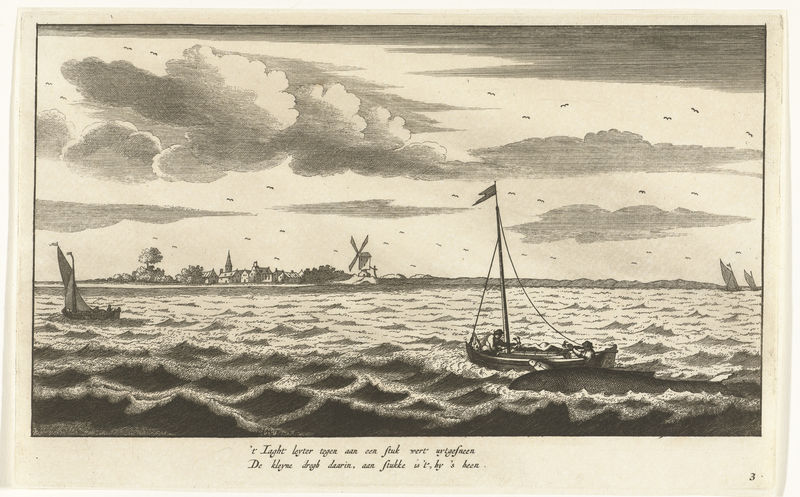
Titel: De walvis wordt gevangen
Künstler: Abraham de Blois
Standort: Amsterdam
Institution: Rijksmuseum
Schlagwörter: gris, blanc, noir, maison, orage, ciel, ville, voile, nuage, oiseau, vague, mer, poisson, voilier, barque, vent, bateau, moulin, ocean, mouette, baleine